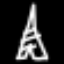
Label: The Eiffel Tower